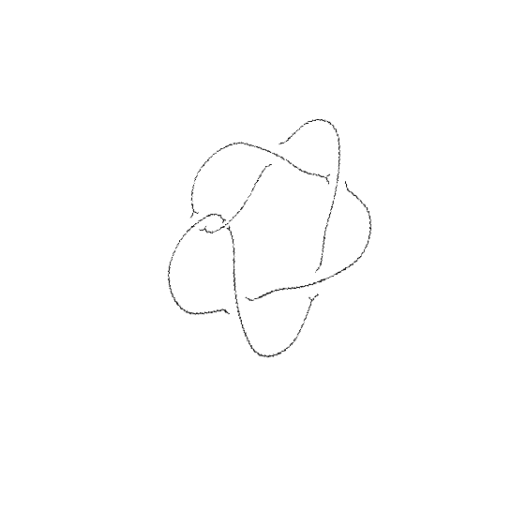
Crossing number: 6